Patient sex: M
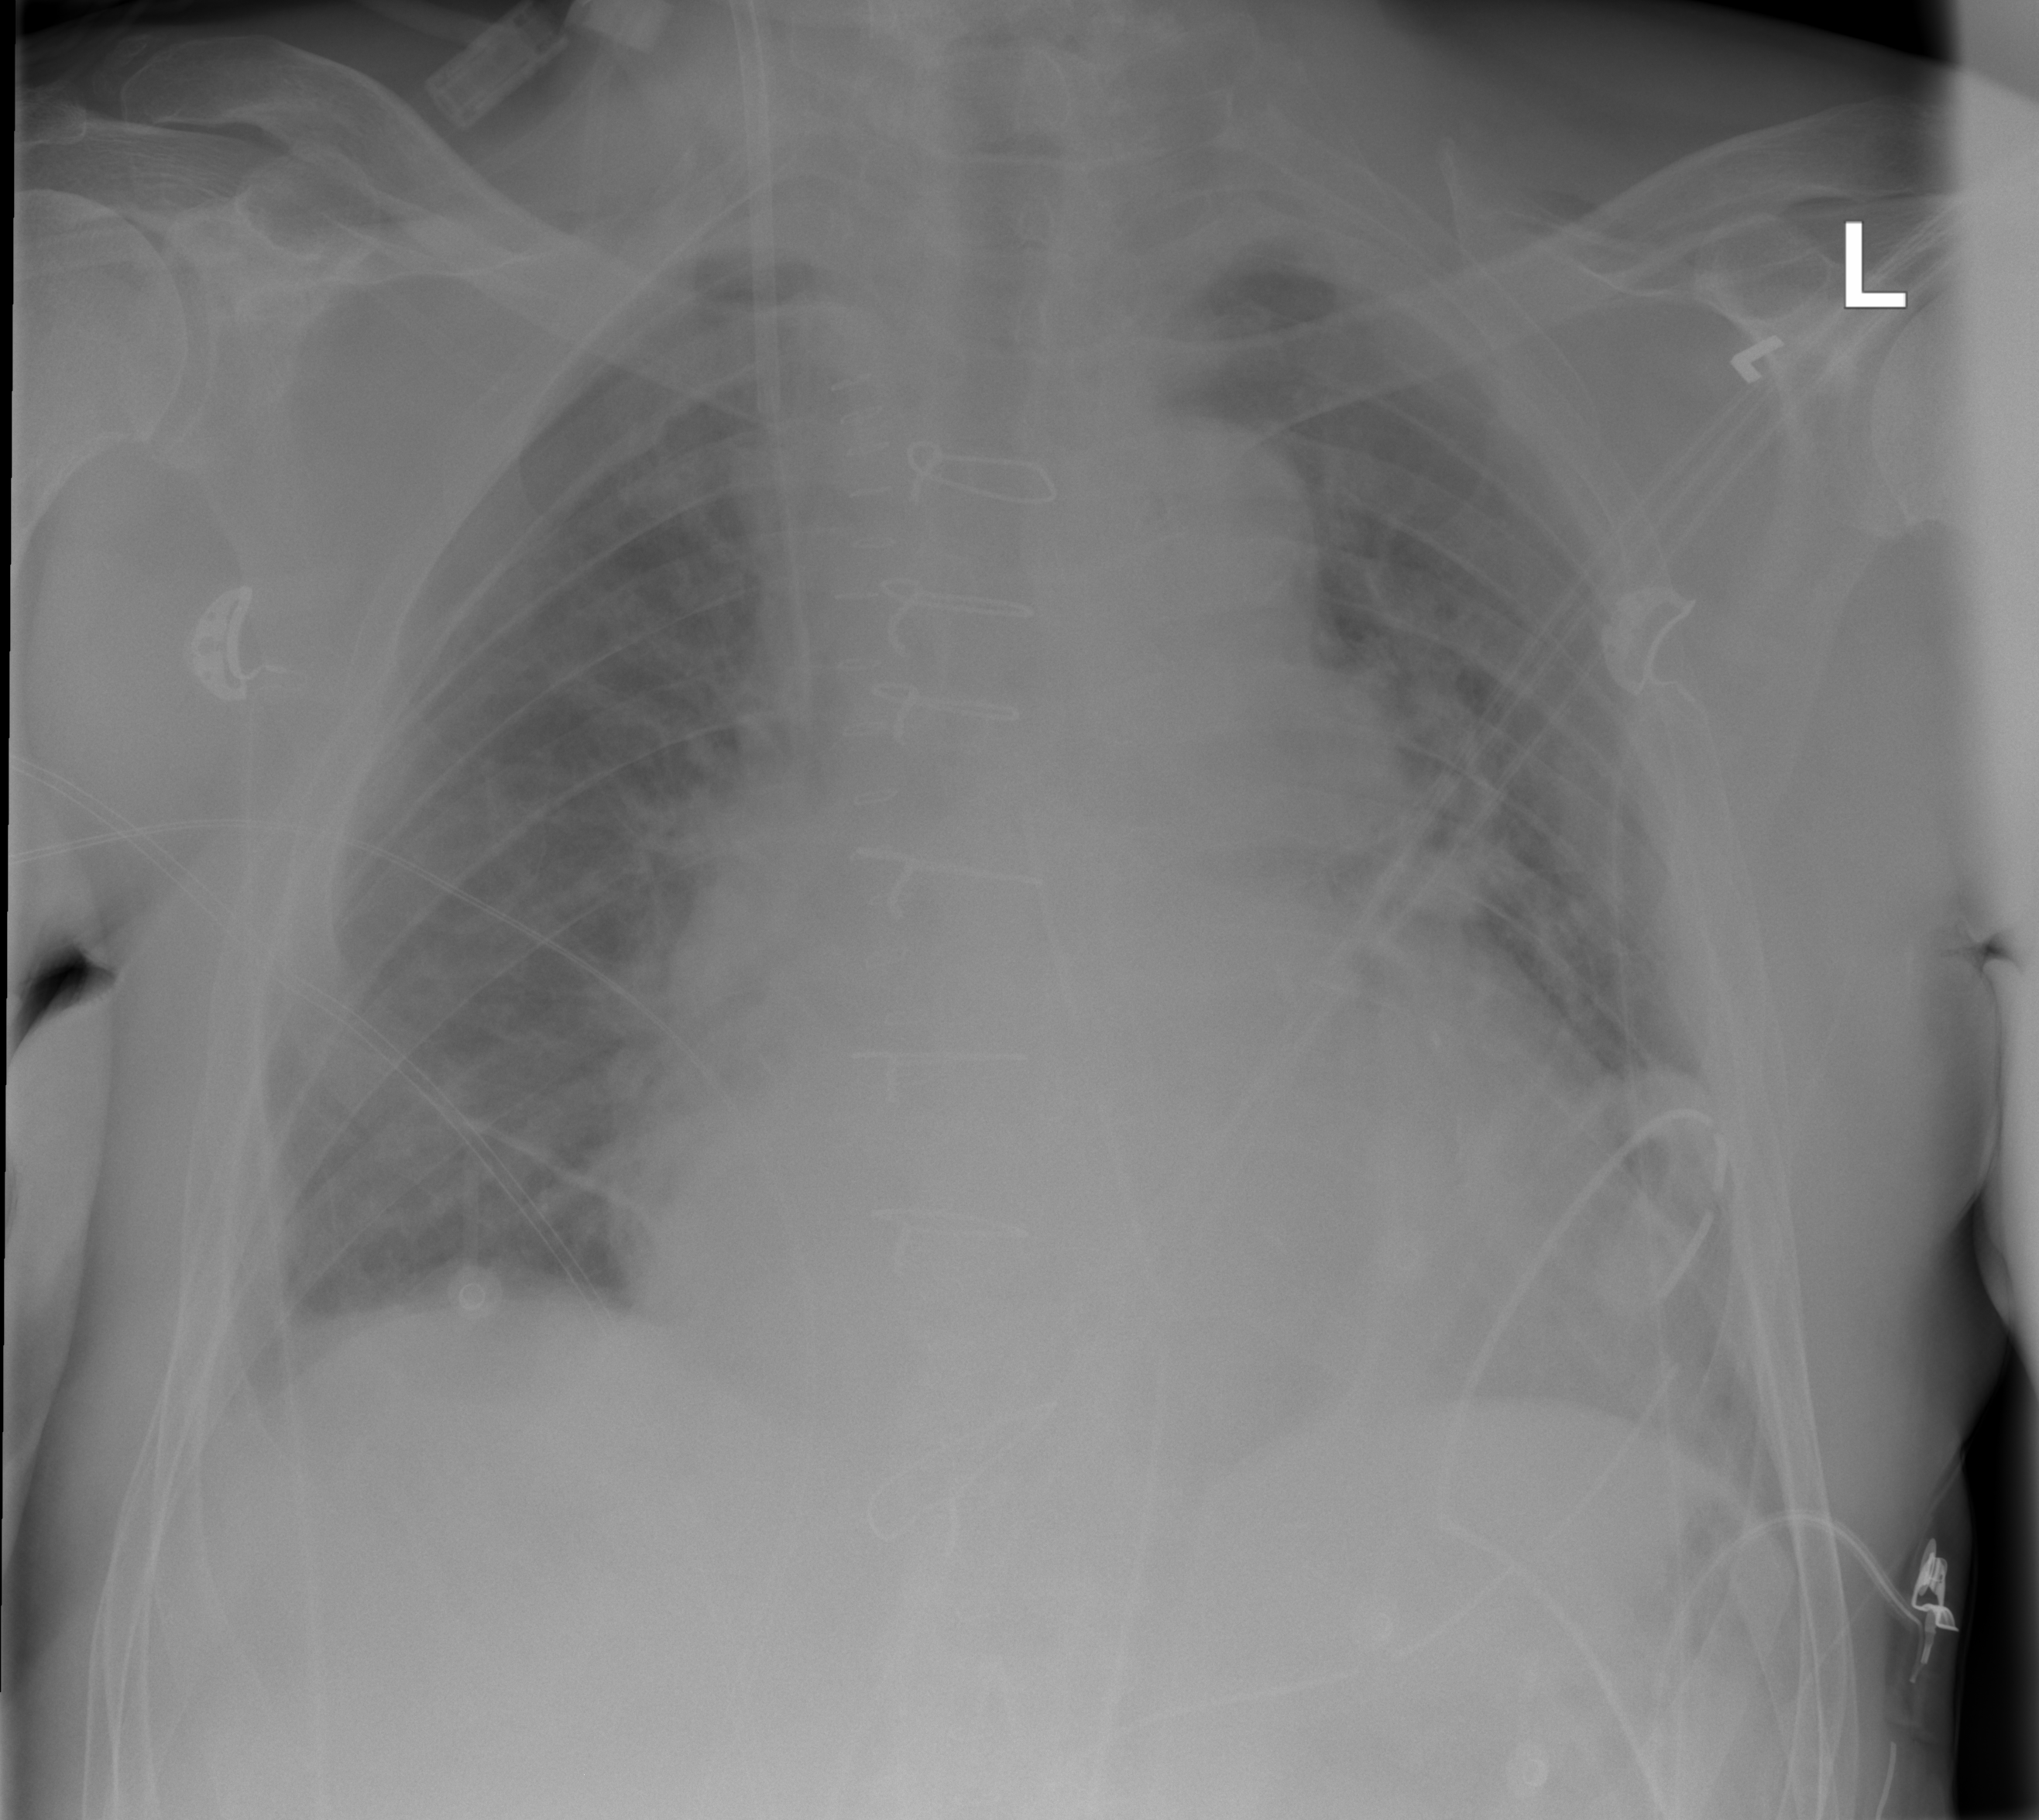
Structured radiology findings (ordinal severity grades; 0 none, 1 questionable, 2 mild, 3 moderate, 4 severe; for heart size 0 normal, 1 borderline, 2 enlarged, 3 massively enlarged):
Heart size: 1
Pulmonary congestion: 2
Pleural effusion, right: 1
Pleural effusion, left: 0
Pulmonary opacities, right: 0
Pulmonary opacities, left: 0
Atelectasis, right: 0
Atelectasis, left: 0